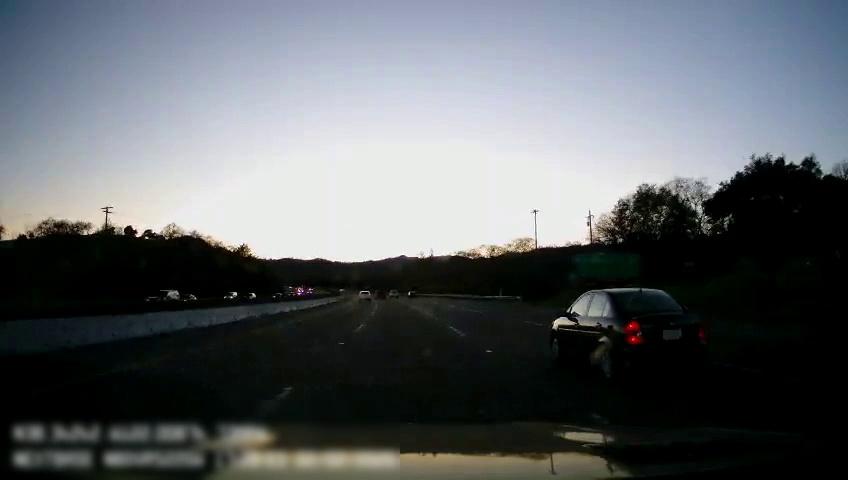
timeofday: Day
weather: Cloudy
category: Drivable Space
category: Vehicles | SUV
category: Vehicles | Van
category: Vehicles | Truck
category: Vehicles | SUV
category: Vehicles | Car
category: Vehicles | SUV
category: Vehicles | Car
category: Vehicles | Car
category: Vehicles | Car
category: Lanes | Current Lane
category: Lanes | Current Lane
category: Lanes | Alternate Lane
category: Traffic | Signs